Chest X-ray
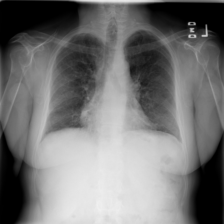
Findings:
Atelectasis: negative
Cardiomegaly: negative
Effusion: negative
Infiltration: negative
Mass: negative
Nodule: negative
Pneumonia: negative
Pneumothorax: negative
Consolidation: negative
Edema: negative
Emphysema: negative
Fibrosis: negative
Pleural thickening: negative
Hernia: negative